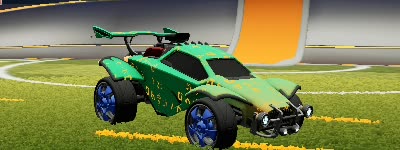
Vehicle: octane